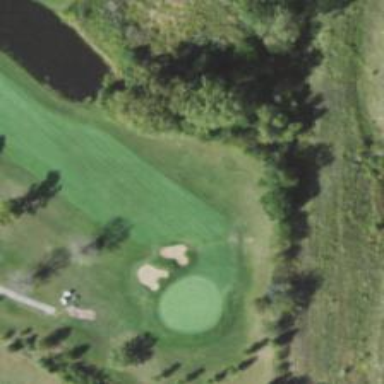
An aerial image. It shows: Golf hole.